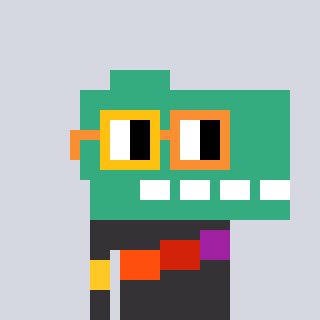
a pixel art character with square yellow and orange glasses, a dino-shaped head and a grayscale-colored body on a cool background